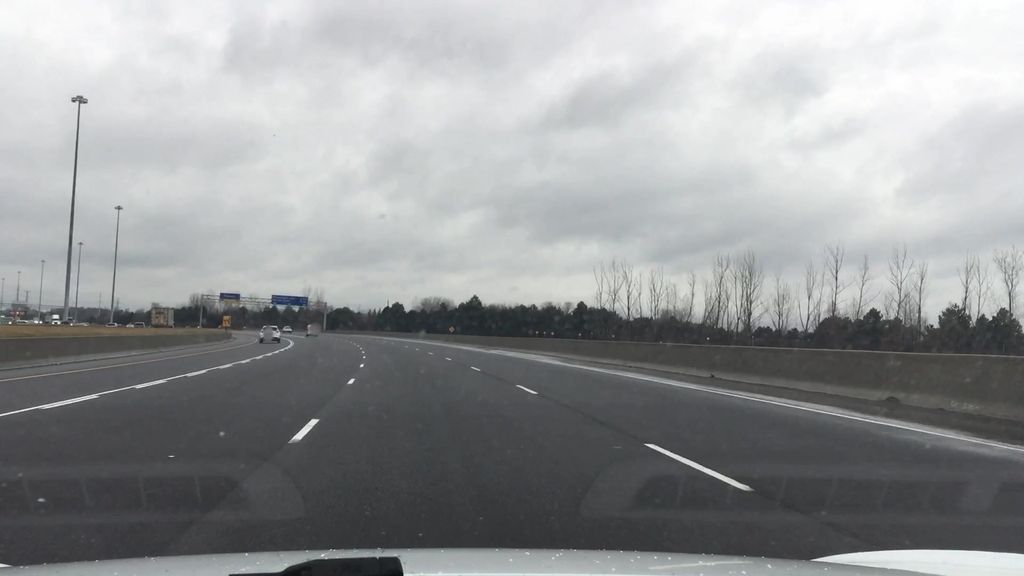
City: toronto